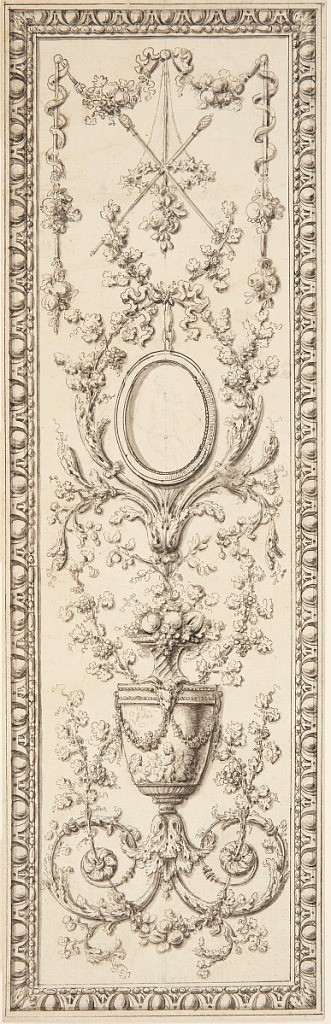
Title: Project for the decoration of a vertical panel
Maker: Gilles Paul Cauvet, French, 1731–1788
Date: ca. 1775
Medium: Graphite, Pen and black ink on paper with brush and wash
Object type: Drawing
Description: A candelabrum used as a vase, a medallion and a thyrsus surrounded by floral motifs and framed by mouldings.